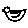
Label: bird